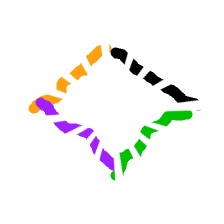
Shape: rhombus